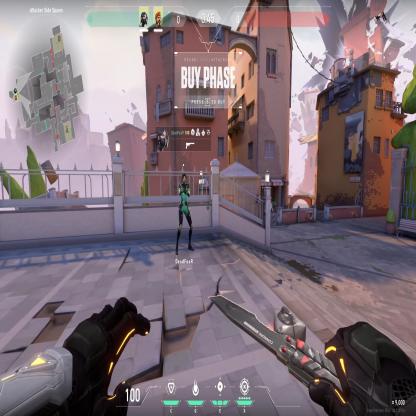
Label: teammate